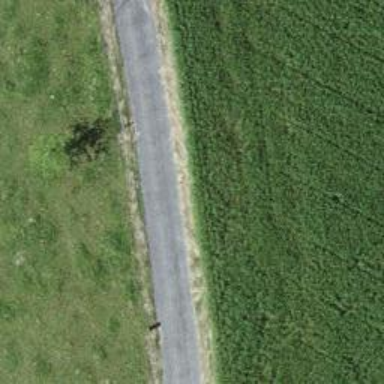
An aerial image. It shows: Service road with unpaved surface.